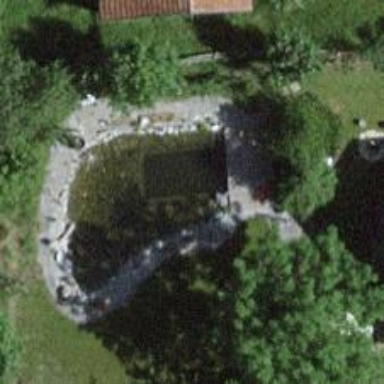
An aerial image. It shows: Serene pond surrounded by nature.